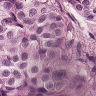
Metastatic tissue present: yes